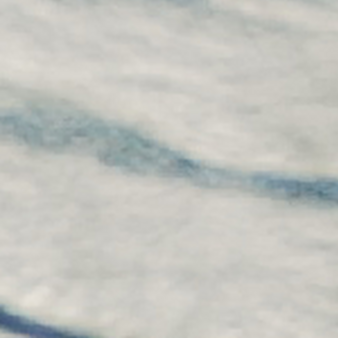
Label: other